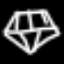
Label: diamond